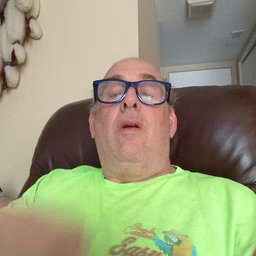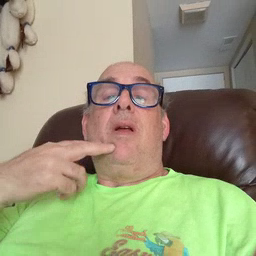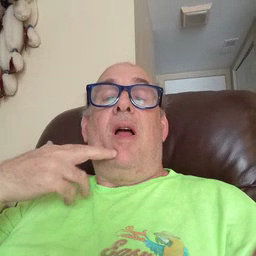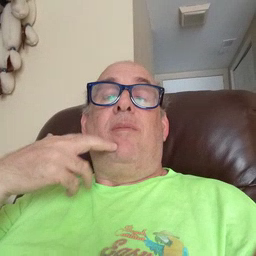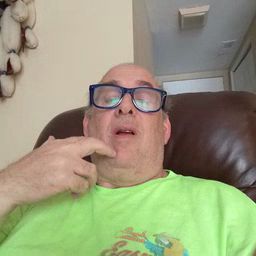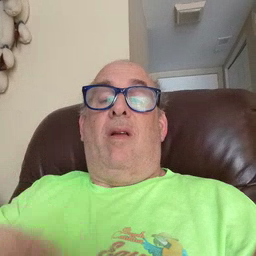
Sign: gum